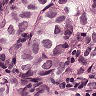
Metastatic tissue present: yes